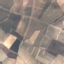
Land use / land cover class: PermanentCrop